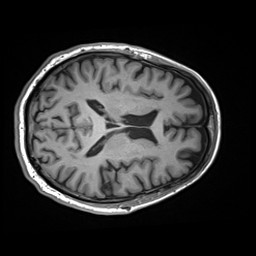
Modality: T1w
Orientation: axial
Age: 74
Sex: male
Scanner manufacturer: siemens
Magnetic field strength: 3 T
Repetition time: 2.2 s
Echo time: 0.00245 s